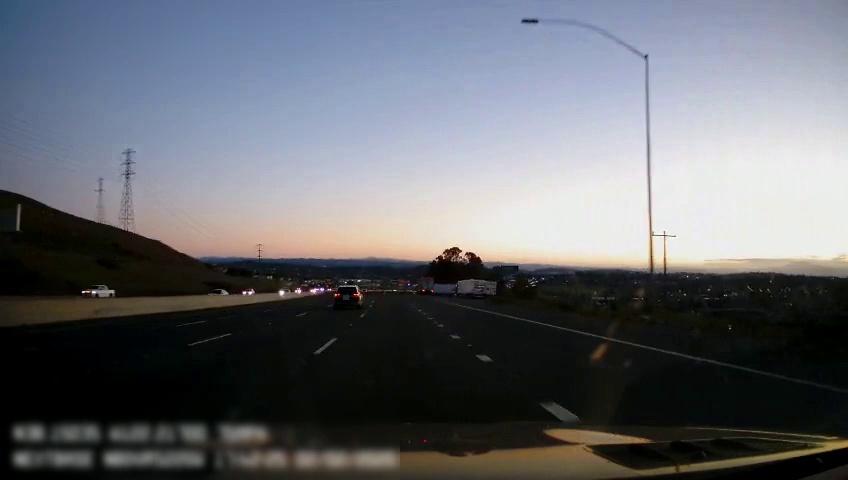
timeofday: Dusk/Dawn/Twilight
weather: Sunny
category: Drivable Space
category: Vehicles | SUV
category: Vehicles | Truck
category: Vehicles | Truck
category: Vehicles | Truck
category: Vehicles | Truck
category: Vehicles | Car
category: Vehicles | Car
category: Lanes | Current Lane
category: Lanes | Current Lane
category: Lanes | Alternate Lane
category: Lanes | Alternate Lane
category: Lanes | Alternate Lane